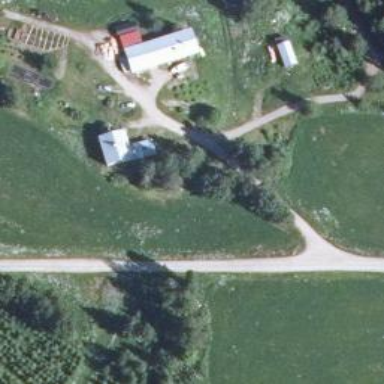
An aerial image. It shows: Farmyard area.